Question: I am helping a friend with a Coldfusion issue, I am just having difficulty with a simple problem. We are trying to obtain the column names coming from a SQL table and the way we do that is by doing the following:
Now we are trying to get the same info but from an Array of Structures (see screen shot attached here).

'''
<cfdump var="#ApiData#">
<cfset numColumns = StructCount(ApiData[1])>
<cfdump var="#numColumns#">
<cfdump var="#ApiData[1].Created#">
<cfabort>
<cfloop from="1" to="#numColumns#" index="i">
<cfset ColumnNames = ?how do I create an array of columns here?
</cfloop>
'''
Thank you
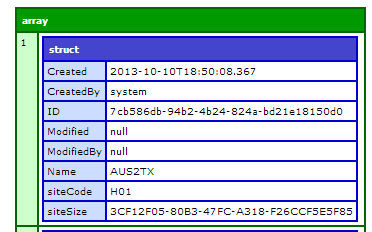
Answer: So you want an array of '["Created", "CreatedBy", etc]' ?
That's just:
'''
structKeyArray(nameOfStruct);
'''
You don't need the loop.
Docs: <URL>